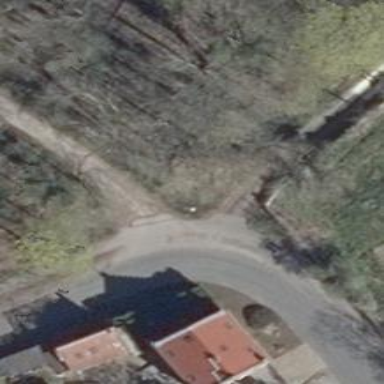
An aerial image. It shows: Paved residential road.